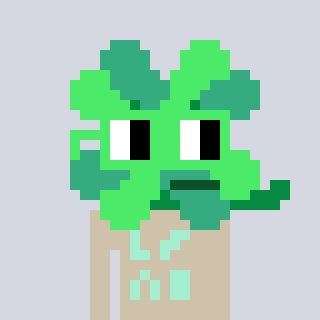
a pixel art character with square light green glasses, a clover-shaped head and a bege-colored body on a cool background